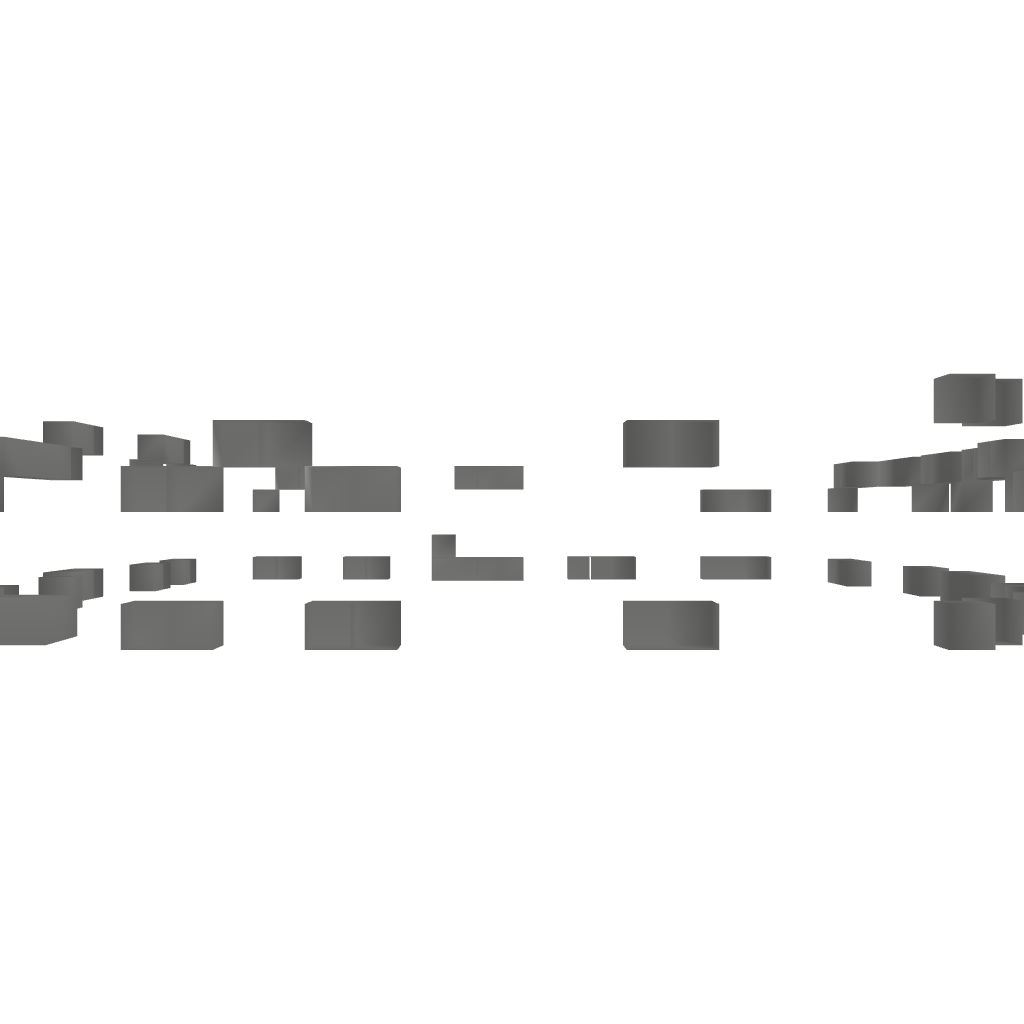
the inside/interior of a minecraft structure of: Stonehenge